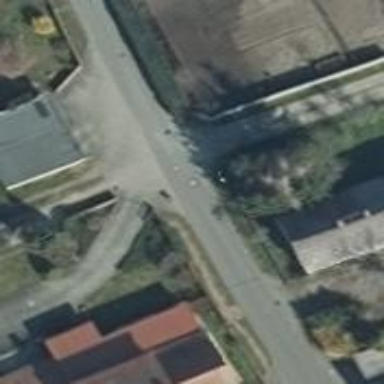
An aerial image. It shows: Residential road with asphalt surface.